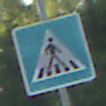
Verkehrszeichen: FussgaengerueberwegLinks
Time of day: SunriseSunset
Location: Outdoor (Suburban)
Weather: PartlyCloudy
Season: NotSpecified
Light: Natural